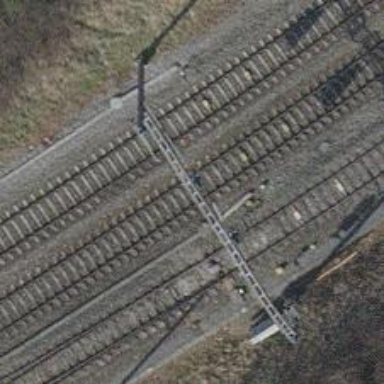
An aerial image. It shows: Railway signal.